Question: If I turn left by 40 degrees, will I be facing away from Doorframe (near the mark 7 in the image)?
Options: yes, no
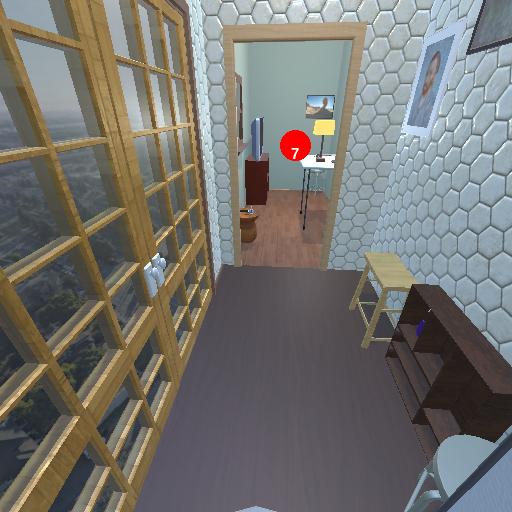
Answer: yes